Question: I work with Flash buider 4.6 and I like to mimic Mac Os Application menu for my AIR application.
In this menu, I'd like to add : About MyAPP, Hide MyApp and Hide Others.
For the first command, no problem, but I don't know how to proceed to do hide and hide other with AS3 command.
Can you help me solve this problem.
Thanks
See below an example
'''
<?xml version="1.0" encoding="utf-8"?>
'''
'''
<fx:Script>
<![CDATA[
import mx.controls.Alert;
// Preserve the original menus for the purposes of this demo (MacOS)
private var oldMenu:NativeMenu = NativeApplication.nativeApplication.menu;
private var newWindow:NativeWindow;
private function showMenus():void
{
//For Windows
if (NativeWindow.supportsMenu)
{
// On Windows, we need to create a window so we can add a menu (Tour de Flex has no Chrome)
var options:NativeWindowInitOptions = new NativeWindowInitOptions();
options.systemChrome = NativeWindowSystemChrome.STANDARD;
options.transparent = false;
newWindow = new NativeWindow(options);
newWindow.width = 500;
newWindow.height = 100;
newWindow.title = "Demonstration of Native Menus for Windows applications";
newWindow.menu = createMenu();
newWindow.alwaysInFront = true;
newWindow.activate();
msg.text = "Window Menu (Windows) - A NativeWindow has been created to demonstrate the menu";
}
// On MacOS, replace the current app menu with our new menu
if (NativeApplication.supportsMenu)
{
// In
NativeApplication.nativeApplication.menu = createMenu();
msg.text = "Application Menu (MacOS) - The Application menu has been replaced with demo menu";
}
}
private function createMenu():NativeMenu
{
var menu:NativeMenu = new NativeMenu();
var menuItem1:NativeMenuItem = new NativeMenuItem("Takeoff");
menuItem1.submenu = createTakeoffMenu();
menuItem1.addEventListener(Event.SELECT, selectHandler);
menu.addItem(menuItem1);
var menuItem2:NativeMenuItem = new NativeMenuItem("Landing");
menuItem2.submenu = createLandingMenu();
menuItem2.addEventListener(Event.SELECT, selectHandler);
menu.addItem(menuItem2);
return menu;
}
private function createTakeoffMenu():NativeMenu
{
var menu:NativeMenu = new NativeMenu();
var takeoffItem1:NativeMenuItem = new NativeMenuItem("Gear Up");
takeoffItem1.checked = true;
takeoffItem1.addEventListener(Event.SELECT, selectHandler);
menu.addItem(takeoffItem1);
var takeoffItem2:NativeMenuItem = new NativeMenuItem("Retract Flaps");
takeoffItem2.checked = true;
takeoffItem2.addEventListener(Event.SELECT, selectHandler);
menu.addItem(takeoffItem2);
return menu;
}
private function createLandingMenu():NativeMenu
{
var menu:NativeMenu = new NativeMenu();
var landingItem1:NativeMenuItem = new NativeMenuItem("Gear Down");
landingItem1.addEventListener(Event.SELECT, selectHandler);
menu.addItem(landingItem1);
var landingItem2:NativeMenuItem = new NativeMenuItem("Extend Flaps");
landingItem2.addEventListener(Event.SELECT, selectHandler);
menu.addItem(landingItem2);
var landingItem3:NativeMenuItem = new NativeMenuItem("Shutdown");
landingItem3.addEventListener(Event.SELECT, selectHandler);
var shutdownMenu:NativeMenu = new NativeMenu();
// Create submenu
var shutdownItem1:NativeMenuItem = new NativeMenuItem("Turn off avionics");
shutdownItem1.addEventListener(Event.SELECT, selectHandler);
shutdownMenu.addItem(shutdownItem1);
var shutdownItem2:NativeMenuItem = new NativeMenuItem("Pull Mixture");
shutdownItem2.addEventListener(Event.SELECT, selectHandler);
shutdownMenu.addItem(shutdownItem2);
var shutdownItem3:NativeMenuItem = new NativeMenuItem("Turn off Mags");
shutdownItem3.addEventListener(Event.SELECT, selectHandler);
shutdownMenu.addItem(shutdownItem3);
// Add submenu to parent menu
landingItem3.submenu = shutdownMenu;
menu.addItem(landingItem3);
return menu;
}
private function selectHandler(event:Event):void
{
// Put code here to handle the selection
Alert.show(event.target.label);
}
// Cleanup when we leave
private function revertMenus():void {
if (NativeApplication.supportsMenu) {
NativeApplication.nativeApplication.menu = oldMenu;
}
if (NativeWindow.supportsMenu) {
newWindow.close();
}
}
]]>
</fx:Script>
<s:VGroup horizontalCenter="0" top="10">
<s:Label id="msg" width="100%" color="#FFFFFF" textAlign="center"/>
<s:Button label="Show Menus" click="showMenus()"/>
<s:Button label="Reset" click="revertMenus()"/>
</s:VGroup>
'''
And an screenshot

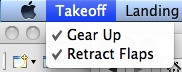
Answer: I found a solution
'''
// Assign application menu (Mac OS X)
if(NativeApplication.supportsMenu){
var appMenu:NativeMenu = NativeApplication.nativeApplication.menu;
while (appMenu.items.length > 1)
{
appMenu.removeItemAt(appMenu.items.length - 1);
}
appMenu.addSubmenu(creerMenuFichier(),"Fichier");
appMenu.addSubmenu(creerMenuEdition(),"Edition");
appMenu.addSubmenu(creerMenuModule(),"Modules");
appMenu.addSubmenu(creerMenuActions(),"Actions");
appMenu.addSubmenu(creerMenuHelp(),"Aide");
// Attach event listener routine to root menu
appMenu.addEventListener(Event.SELECT, dispatchMenuCommand);
}
'''
Instead of
'''
NativeApplication.nativeApplication.menu = createMenu();
'''